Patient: sex F, age 72
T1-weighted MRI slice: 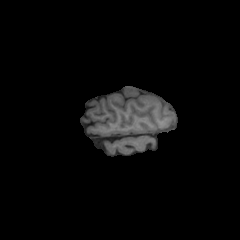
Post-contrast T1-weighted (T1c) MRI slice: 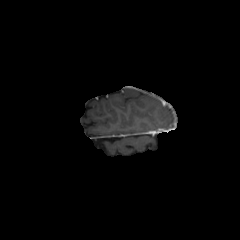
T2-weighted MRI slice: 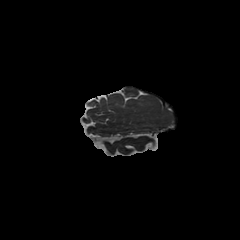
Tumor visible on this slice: no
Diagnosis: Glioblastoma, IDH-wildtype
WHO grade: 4